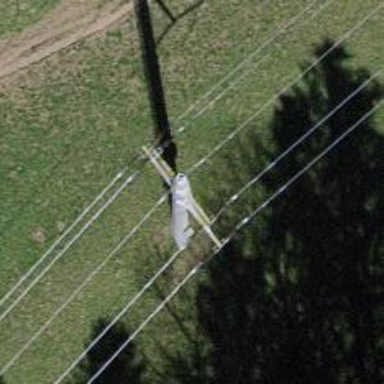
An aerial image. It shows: Power tower.